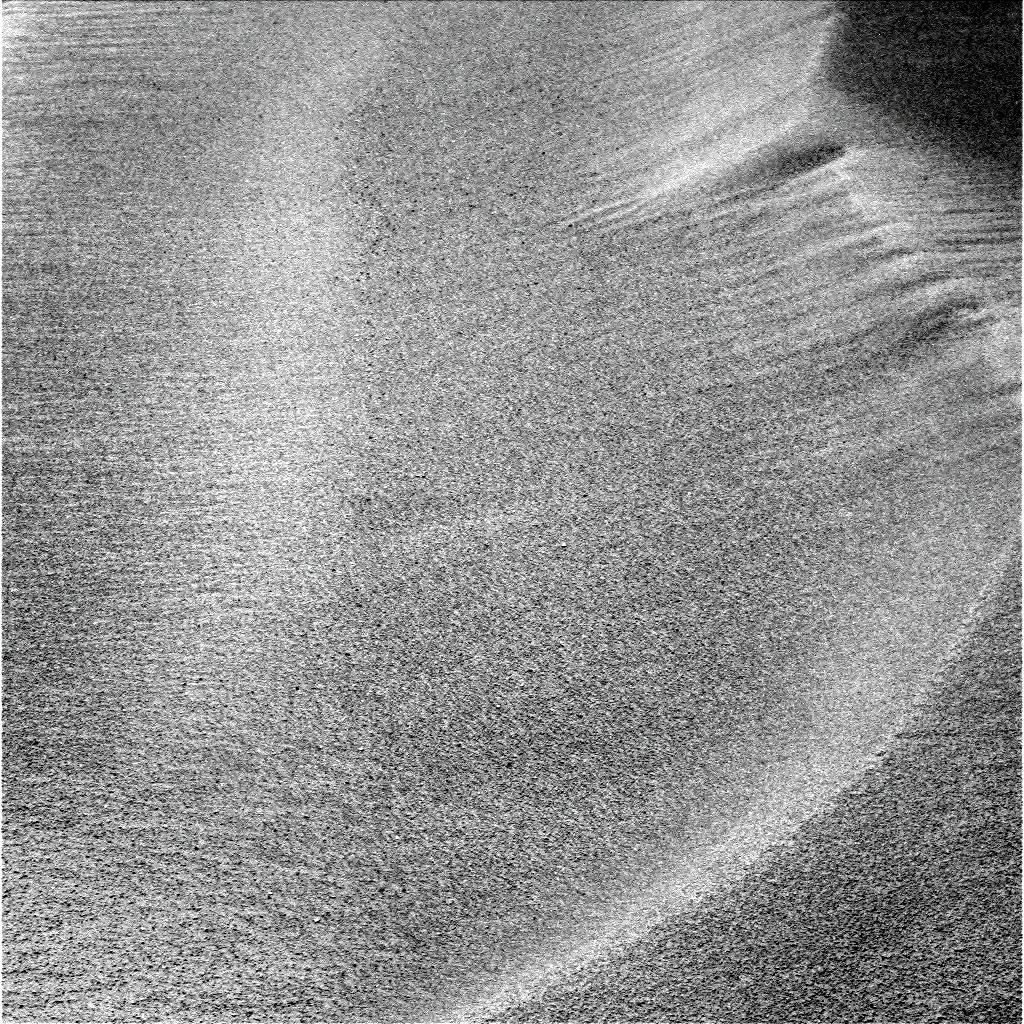
Terrain classes present: Gravel / Sand / Soil